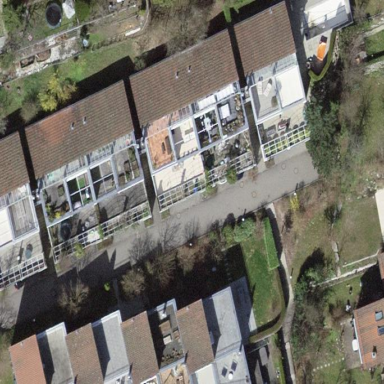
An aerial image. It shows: Residential building.